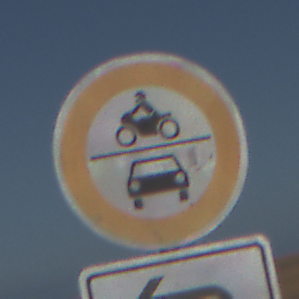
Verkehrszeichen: VerbotKraftfahrzeuge
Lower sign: RichtungsangabeDurchPfeile2
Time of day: MorningAfternoon
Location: Outdoor (Nature)
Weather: Clear
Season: NotSpecified
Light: Natural